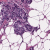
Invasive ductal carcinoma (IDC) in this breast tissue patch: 0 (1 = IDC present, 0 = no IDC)